Question: I have got the following code that produce an image. But I'm getting the an error message.
My code:
'''
public ActionResult Index()
{
eCommerceEntities db = new eCommerceEntities();
var orders = (from c in db.Orders
group c by c.PaymentTypeID into g
select new { PaymentTypeID = g.Key, Number = g.Count() });
var bytes = new Chart(width: 600, height: 400)
.AddTitle("Orders")
.DataBindTable(dataSource: orders, xField: "PaymentTypeID")
.GetBytes("png");
return File(bytes, "image/png");
}
'''
Error Message:
'''
Specified method is not supported.
'''
Stack Trace:

Thanks in advance.
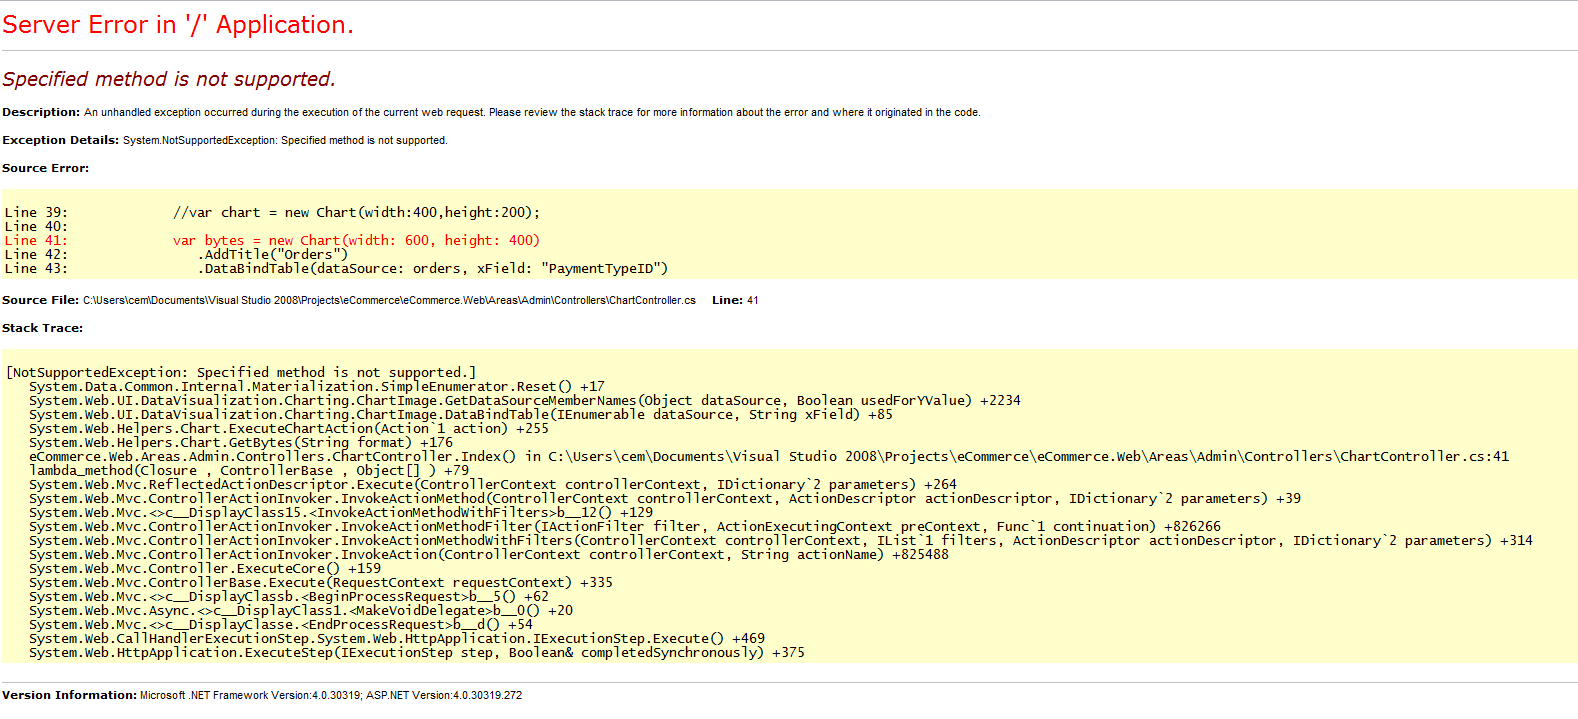
Answer: It looks like the chart is trying to enumerate the LINQ query multiple times on one enumerator.
Call 'ToList()' before passing the data to the chart.